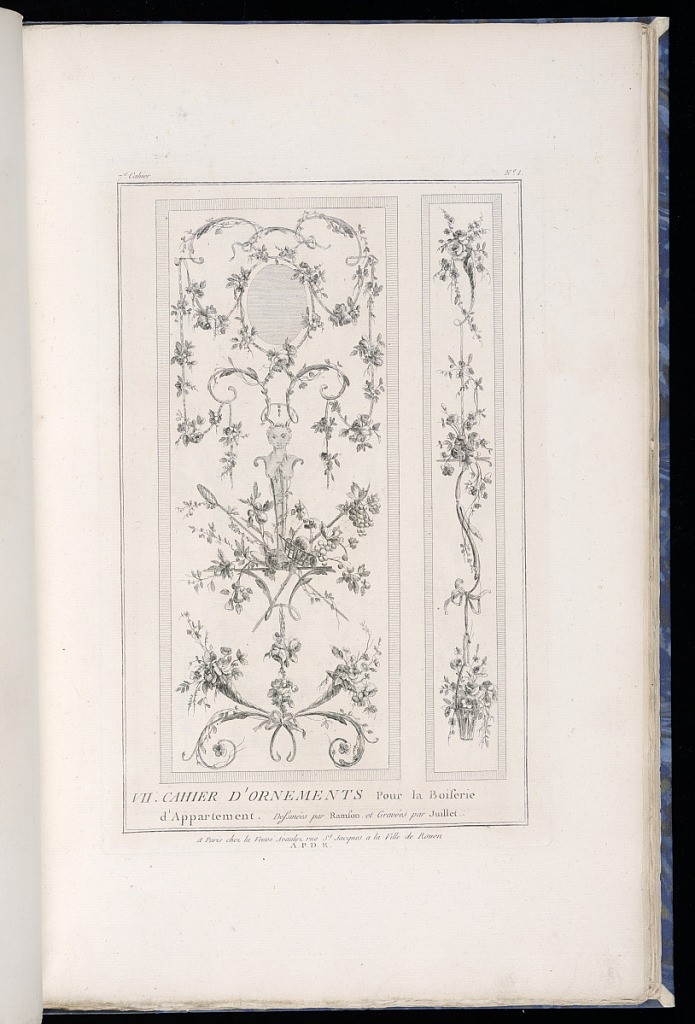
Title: Title Page
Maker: Pierre Ranson, French, 1736–1786
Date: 1777–79
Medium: Etching on paper
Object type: Print
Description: Title page and design for two rectangular decorative panels, a larger one in the center and a narrow one to the right. The panels feature arabesque motifs including festoons of flowers, leaves, grapes, baskets, fruit, oval medallion, cornucopia, scrolling acanthus leaves, and baskets of fruit.  The plate is titled and numbered.